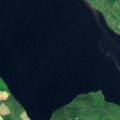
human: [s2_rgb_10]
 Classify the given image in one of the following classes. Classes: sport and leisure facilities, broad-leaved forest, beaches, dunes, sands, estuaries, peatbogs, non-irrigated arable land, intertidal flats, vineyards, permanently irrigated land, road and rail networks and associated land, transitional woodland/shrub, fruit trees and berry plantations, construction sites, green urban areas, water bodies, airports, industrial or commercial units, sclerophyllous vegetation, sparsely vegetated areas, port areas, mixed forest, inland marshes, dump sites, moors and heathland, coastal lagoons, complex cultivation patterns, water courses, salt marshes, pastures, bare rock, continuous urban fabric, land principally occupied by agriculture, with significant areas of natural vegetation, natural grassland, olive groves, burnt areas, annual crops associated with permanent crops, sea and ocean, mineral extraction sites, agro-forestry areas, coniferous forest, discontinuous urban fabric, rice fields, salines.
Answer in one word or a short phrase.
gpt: coniferous forest, mixed forest, water bodies